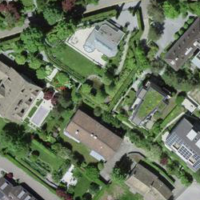
EUNIS habitat code: 55
Species observed at this site:
Aruncus dioicus